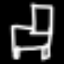
Label: chair